Field crop: maize
Growth stage: 2
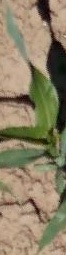
Species: maize